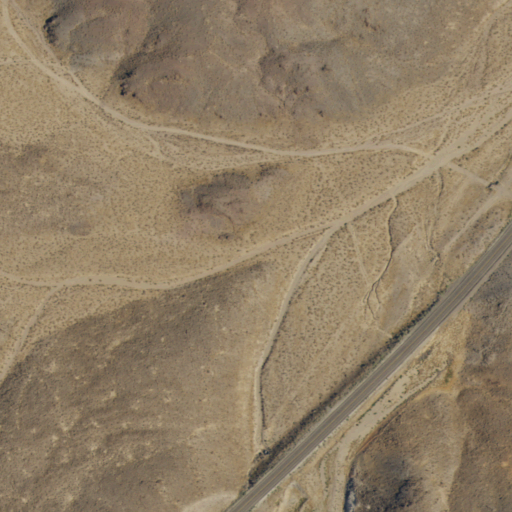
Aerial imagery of valley in Nevada named Long Valley containing shrub, barren land, low intensity development, medium intensity development, and high intensity development